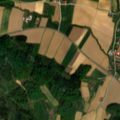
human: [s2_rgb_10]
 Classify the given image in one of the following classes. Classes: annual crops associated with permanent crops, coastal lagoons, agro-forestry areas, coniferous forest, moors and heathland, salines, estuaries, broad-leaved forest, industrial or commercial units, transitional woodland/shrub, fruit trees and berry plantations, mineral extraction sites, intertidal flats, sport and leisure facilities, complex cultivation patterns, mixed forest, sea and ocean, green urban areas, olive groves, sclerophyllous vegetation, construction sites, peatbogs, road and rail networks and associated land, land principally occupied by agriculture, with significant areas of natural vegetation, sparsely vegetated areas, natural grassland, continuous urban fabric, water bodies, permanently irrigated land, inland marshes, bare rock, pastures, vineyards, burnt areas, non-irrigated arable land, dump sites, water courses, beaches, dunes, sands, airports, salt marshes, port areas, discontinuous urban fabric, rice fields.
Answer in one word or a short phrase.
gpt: non-irrigated arable land, complex cultivation patterns, broad-leaved forest